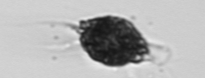
Label: Dictyocha